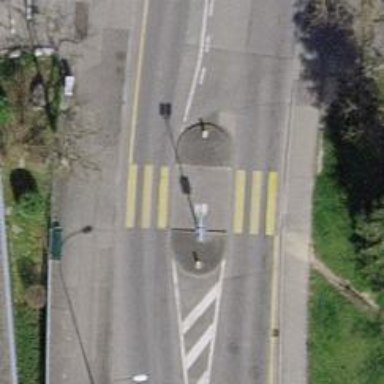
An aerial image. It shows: Crossing with island in the road.